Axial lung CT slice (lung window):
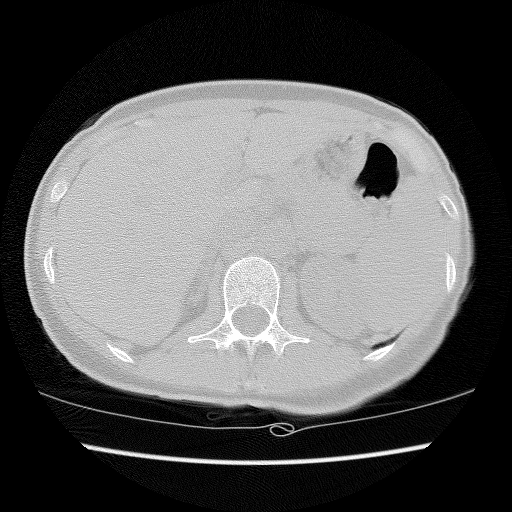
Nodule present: no